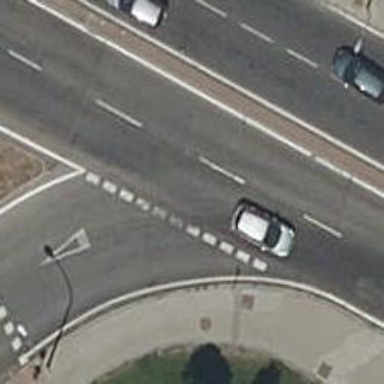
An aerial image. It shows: Road with "give way" sign.